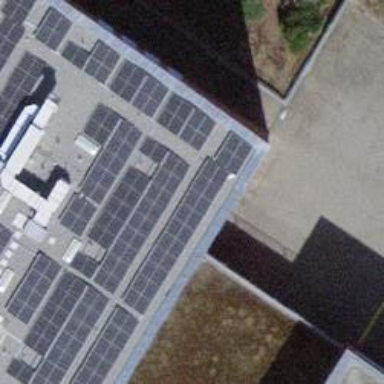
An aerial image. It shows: Solar power generator using photovoltaic method with solar photovoltaic panel types.